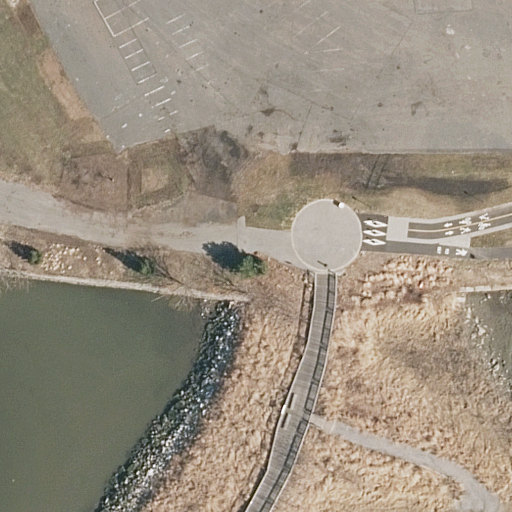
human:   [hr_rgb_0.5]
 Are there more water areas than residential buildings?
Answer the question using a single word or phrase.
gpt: yes

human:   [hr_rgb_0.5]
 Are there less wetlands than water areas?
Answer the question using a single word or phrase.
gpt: no

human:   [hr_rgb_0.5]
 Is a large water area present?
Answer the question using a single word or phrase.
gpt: yes

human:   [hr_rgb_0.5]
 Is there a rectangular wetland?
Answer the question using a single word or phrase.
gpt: no

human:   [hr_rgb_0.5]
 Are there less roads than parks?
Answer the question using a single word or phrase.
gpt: no

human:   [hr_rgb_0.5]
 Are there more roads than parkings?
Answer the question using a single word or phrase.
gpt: yes

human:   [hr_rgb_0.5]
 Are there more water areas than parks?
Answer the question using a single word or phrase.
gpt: no

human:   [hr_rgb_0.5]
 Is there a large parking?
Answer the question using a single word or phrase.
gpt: yes

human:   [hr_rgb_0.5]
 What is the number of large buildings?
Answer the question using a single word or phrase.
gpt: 0

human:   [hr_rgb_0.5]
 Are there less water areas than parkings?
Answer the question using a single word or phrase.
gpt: no

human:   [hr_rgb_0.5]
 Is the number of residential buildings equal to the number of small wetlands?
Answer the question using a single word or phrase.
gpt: yes

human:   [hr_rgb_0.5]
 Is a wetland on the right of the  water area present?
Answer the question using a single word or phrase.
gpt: yes

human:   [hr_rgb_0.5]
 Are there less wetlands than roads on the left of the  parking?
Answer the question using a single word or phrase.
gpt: yes

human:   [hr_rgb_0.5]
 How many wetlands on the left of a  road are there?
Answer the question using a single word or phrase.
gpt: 0

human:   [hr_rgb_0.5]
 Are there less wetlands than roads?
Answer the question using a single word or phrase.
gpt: yes

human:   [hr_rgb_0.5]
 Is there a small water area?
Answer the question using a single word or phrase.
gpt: no

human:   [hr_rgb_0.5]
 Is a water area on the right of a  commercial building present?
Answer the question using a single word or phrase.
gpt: no

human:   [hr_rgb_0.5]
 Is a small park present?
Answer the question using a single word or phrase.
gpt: no

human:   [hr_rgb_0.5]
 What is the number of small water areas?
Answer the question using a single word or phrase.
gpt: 0

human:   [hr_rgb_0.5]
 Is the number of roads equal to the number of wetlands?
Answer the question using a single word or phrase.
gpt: no

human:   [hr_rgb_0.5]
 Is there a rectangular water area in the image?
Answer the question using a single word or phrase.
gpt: no

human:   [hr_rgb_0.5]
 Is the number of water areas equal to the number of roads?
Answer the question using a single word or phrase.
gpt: no

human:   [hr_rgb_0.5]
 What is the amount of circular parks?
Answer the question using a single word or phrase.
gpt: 0

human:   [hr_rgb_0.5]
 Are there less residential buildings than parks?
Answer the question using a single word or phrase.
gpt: yes

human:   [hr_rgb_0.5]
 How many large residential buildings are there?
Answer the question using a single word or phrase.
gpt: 0

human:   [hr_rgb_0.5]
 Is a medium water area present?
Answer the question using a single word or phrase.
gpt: no

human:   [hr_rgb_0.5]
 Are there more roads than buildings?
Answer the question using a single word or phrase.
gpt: yes

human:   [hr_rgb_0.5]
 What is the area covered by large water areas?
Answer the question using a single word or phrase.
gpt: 1672m2

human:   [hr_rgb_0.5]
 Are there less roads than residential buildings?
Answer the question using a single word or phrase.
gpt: no

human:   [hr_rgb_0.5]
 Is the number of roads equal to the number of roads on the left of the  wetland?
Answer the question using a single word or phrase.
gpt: yes

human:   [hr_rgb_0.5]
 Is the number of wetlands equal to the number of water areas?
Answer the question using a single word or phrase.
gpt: yes

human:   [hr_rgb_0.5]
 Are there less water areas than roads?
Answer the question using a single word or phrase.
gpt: yes

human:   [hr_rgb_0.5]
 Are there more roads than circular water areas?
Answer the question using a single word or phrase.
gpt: yes

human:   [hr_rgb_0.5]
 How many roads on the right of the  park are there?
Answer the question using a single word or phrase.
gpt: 0

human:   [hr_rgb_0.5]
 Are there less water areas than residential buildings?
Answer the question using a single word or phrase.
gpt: no

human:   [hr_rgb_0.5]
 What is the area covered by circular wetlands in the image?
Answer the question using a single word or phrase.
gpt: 0m2